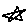
Label: star